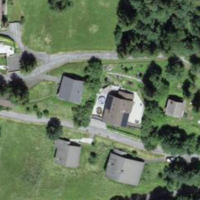
EUNIS habitat code: 55
Species observed at this site:
Tussilago farfara